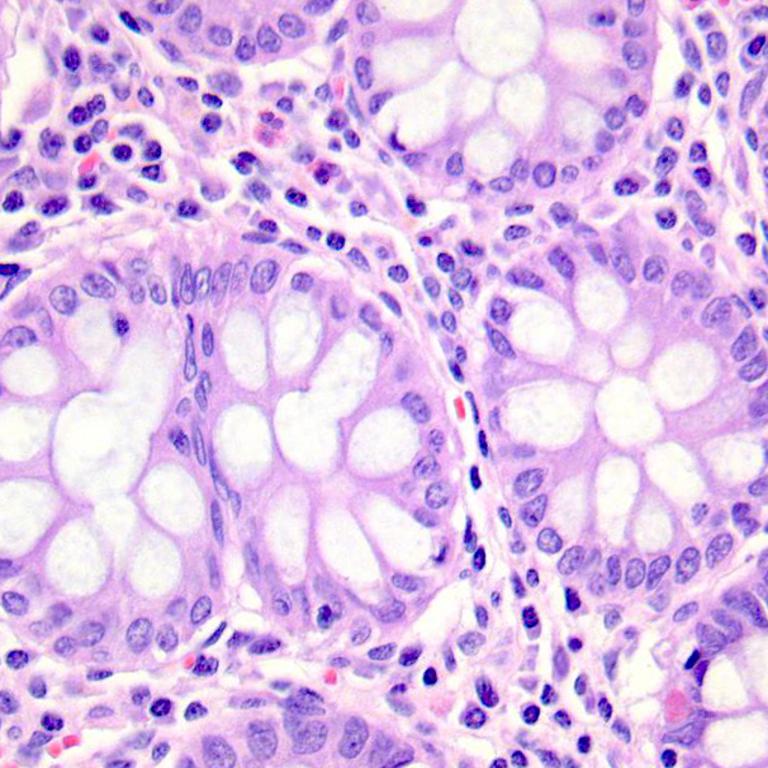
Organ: colon
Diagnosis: benign